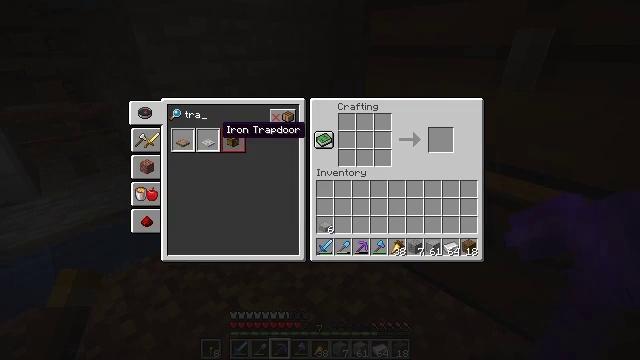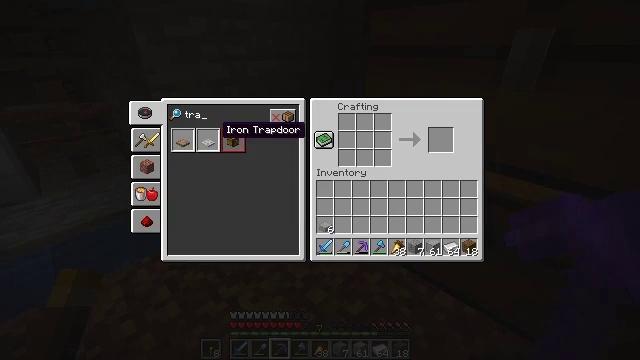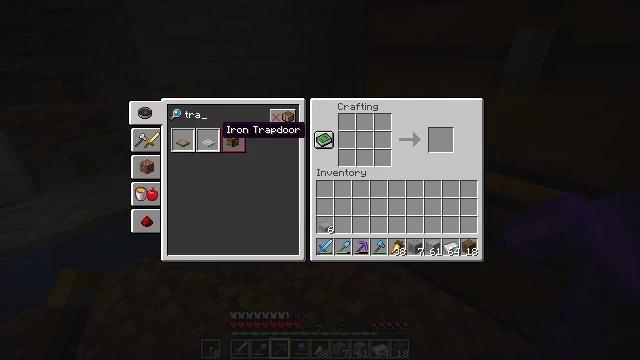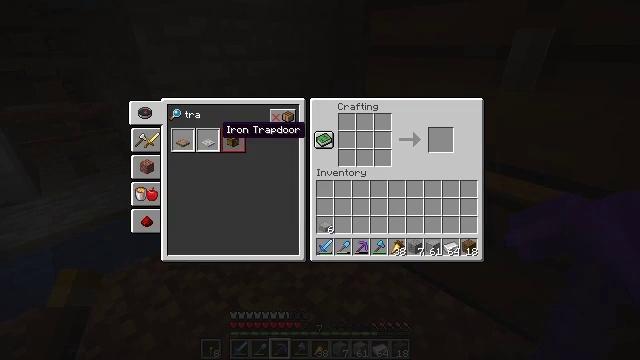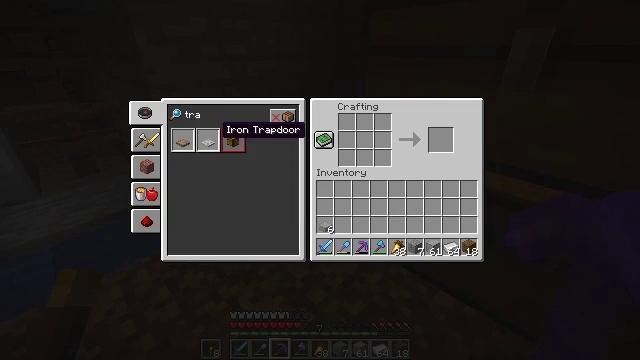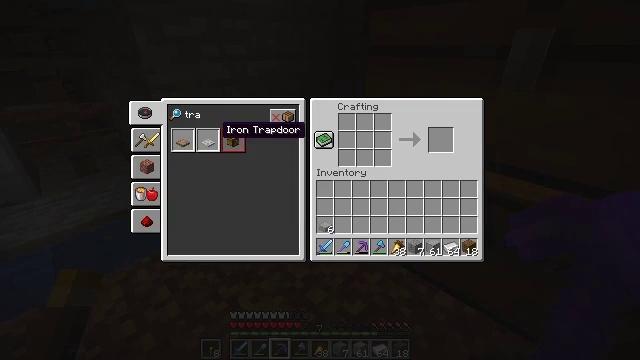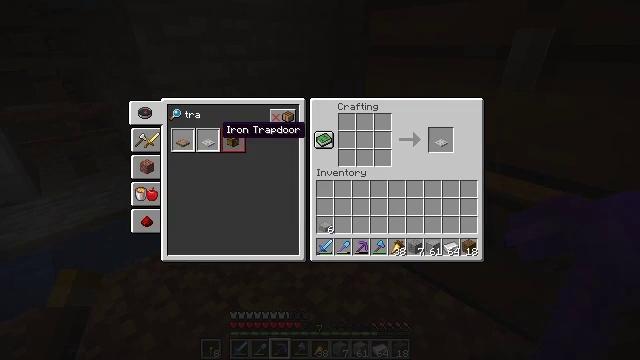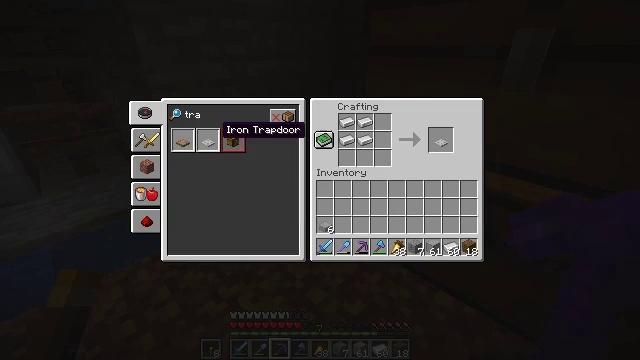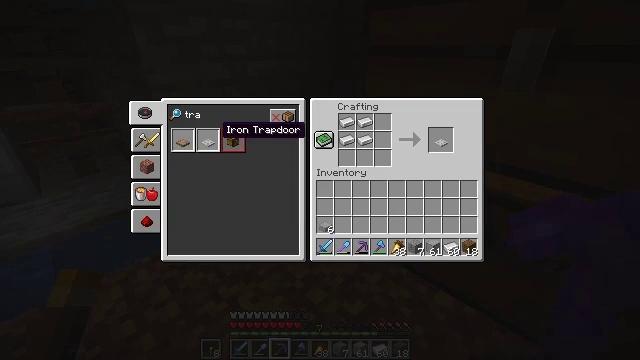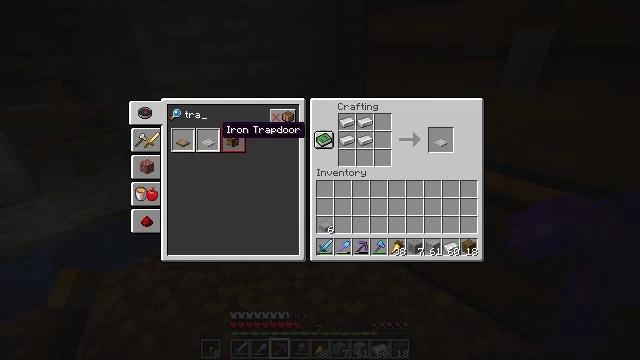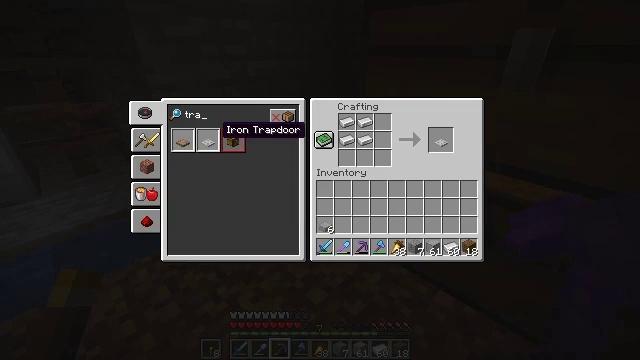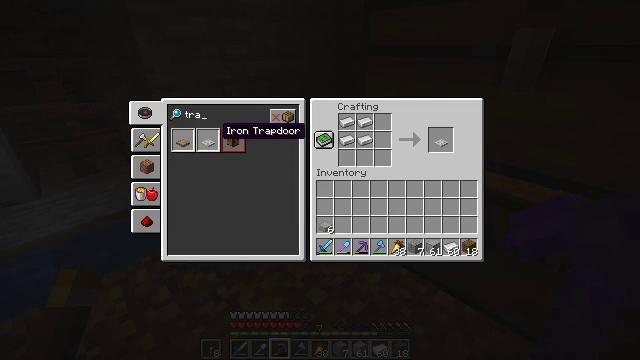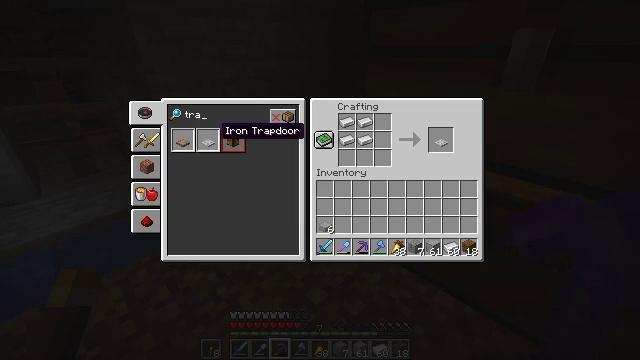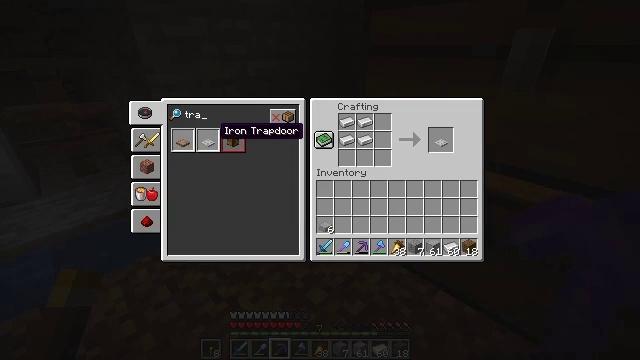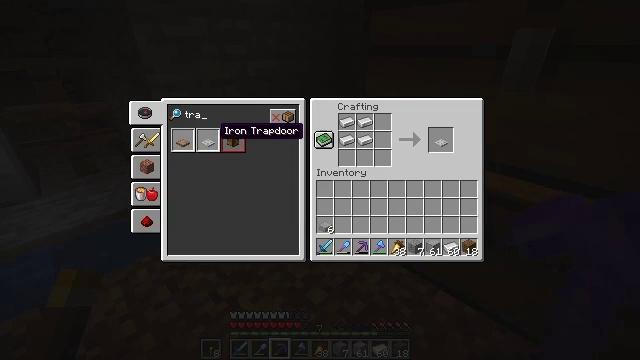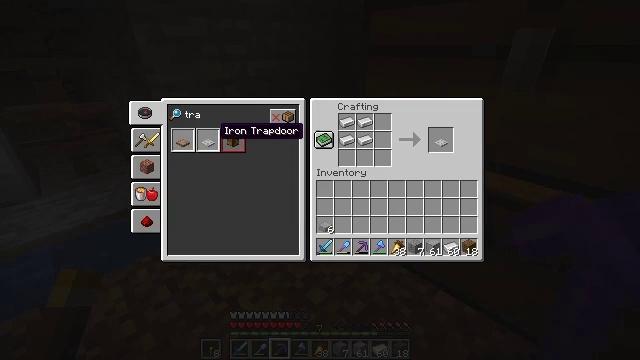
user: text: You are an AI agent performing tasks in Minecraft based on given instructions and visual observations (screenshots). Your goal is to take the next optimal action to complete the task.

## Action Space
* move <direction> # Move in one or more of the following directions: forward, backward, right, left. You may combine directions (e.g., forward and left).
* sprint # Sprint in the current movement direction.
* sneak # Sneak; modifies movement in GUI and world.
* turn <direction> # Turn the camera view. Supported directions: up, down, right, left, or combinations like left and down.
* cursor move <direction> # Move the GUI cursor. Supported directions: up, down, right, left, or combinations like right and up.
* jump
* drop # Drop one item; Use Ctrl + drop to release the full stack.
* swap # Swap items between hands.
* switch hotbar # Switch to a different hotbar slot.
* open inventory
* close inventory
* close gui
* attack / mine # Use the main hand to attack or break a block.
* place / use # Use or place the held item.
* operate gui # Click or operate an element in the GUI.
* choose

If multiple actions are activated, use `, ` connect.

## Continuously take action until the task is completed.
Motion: motion action
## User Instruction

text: Interact with a crafting table to craft an iron trapdoor.
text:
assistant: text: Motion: attack / mine
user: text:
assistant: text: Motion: attack / mine
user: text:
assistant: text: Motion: no_op
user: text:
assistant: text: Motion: no_op
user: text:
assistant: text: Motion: no_op
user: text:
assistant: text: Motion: no_op
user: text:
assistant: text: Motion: no_op
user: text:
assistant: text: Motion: no_op
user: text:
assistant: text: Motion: no_op
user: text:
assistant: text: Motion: no_op
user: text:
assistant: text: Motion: no_op
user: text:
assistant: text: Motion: no_op
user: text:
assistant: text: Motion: no_op
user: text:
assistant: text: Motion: no_op
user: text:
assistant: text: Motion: no_op
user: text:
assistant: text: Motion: no_op
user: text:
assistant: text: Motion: no_op
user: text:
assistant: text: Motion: no_op
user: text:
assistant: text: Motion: no_op
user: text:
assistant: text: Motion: no_op
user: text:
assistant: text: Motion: no_op
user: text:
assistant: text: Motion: no_op
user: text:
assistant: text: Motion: no_op
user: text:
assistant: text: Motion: no_op
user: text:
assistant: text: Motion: attack / mine
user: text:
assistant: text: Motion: attack / mine
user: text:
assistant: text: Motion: attack / mine
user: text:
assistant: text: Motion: no_op
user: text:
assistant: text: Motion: no_op
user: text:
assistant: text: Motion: no_op